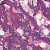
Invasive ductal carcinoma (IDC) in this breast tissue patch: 0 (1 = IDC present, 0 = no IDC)